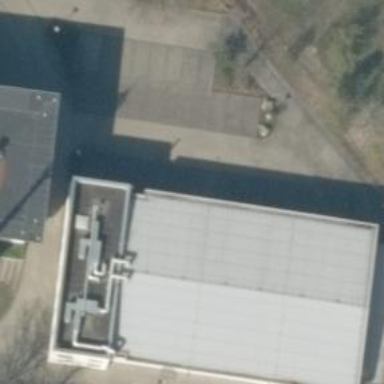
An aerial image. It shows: School building.